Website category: sports
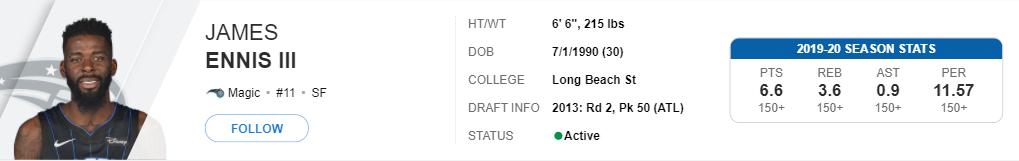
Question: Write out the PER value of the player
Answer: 11.57

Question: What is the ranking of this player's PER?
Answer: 150+

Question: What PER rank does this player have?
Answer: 150+

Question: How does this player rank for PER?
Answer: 150+

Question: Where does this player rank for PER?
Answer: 150+

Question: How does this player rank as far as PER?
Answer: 150+

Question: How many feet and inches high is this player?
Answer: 6' 6"

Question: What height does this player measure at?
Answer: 6' 6"

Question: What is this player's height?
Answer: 6' 6"

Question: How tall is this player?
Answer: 6' 6"

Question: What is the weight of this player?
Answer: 215 lbs

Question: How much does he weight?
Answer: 215 lbs

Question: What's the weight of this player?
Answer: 215 lbs

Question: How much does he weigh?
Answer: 215 lbs

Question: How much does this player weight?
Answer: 215 lbs